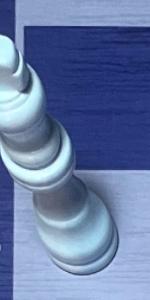
Label: King_White